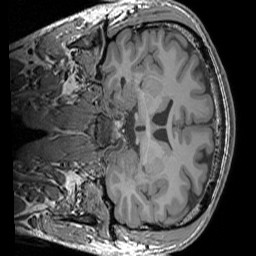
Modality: T1w
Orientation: coronal
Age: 33
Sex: male
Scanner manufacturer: siemens
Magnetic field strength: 3 T
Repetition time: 1.83 s
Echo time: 0.00303 s